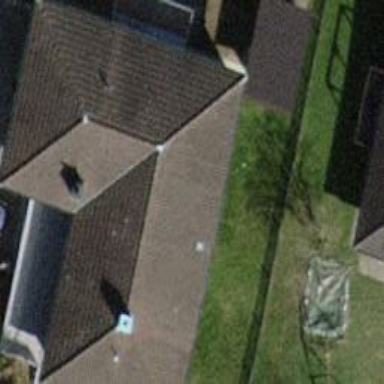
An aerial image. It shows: Simple and straightforward house.